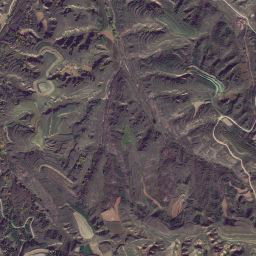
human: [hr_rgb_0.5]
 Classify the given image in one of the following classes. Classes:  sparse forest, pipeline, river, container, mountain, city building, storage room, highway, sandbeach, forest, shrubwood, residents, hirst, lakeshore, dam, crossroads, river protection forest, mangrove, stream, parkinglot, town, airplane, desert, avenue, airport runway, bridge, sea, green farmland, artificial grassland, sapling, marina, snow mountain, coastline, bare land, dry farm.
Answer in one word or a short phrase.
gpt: mountain